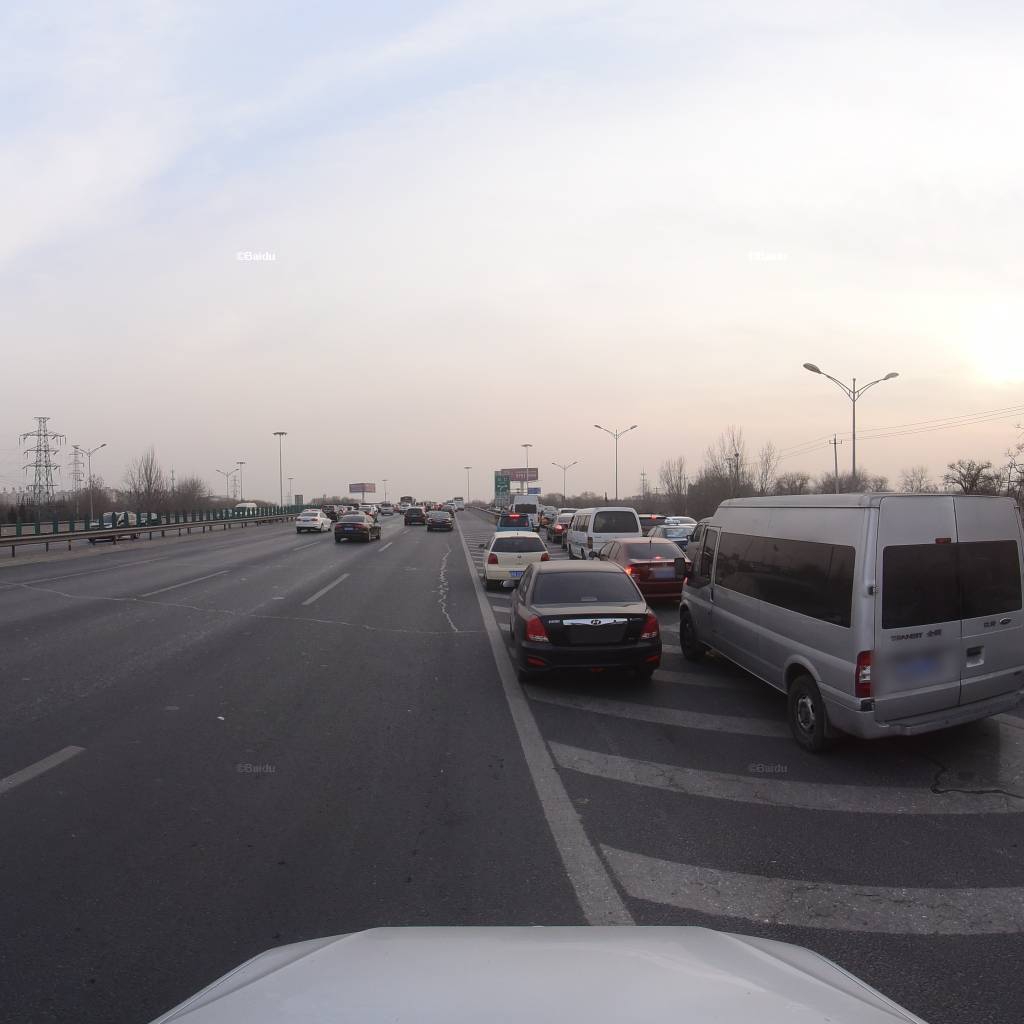
Region: Fengtai
Road damage annotations: longitudinal patch, transverse patch, longitudinal patch